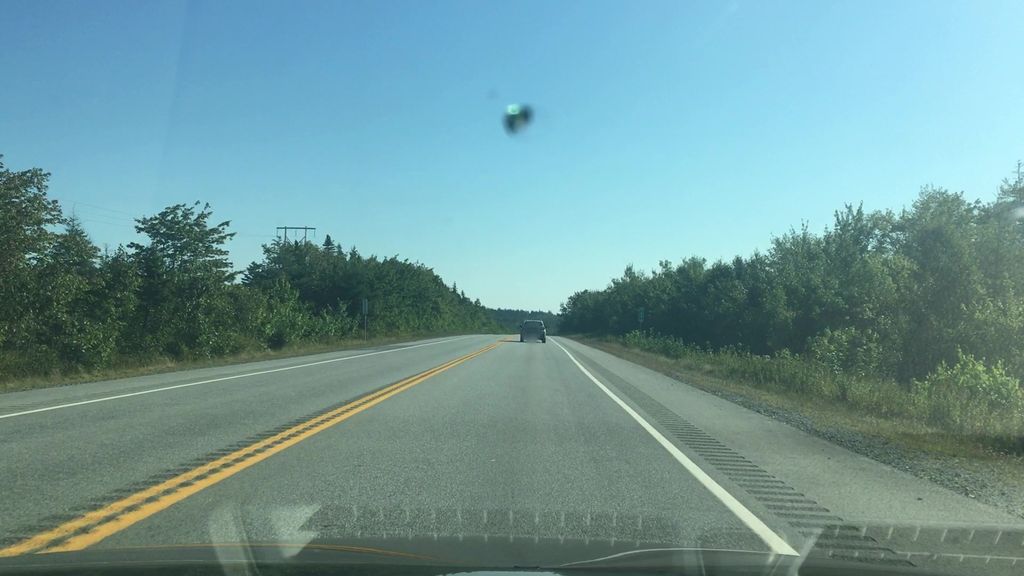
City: halifax